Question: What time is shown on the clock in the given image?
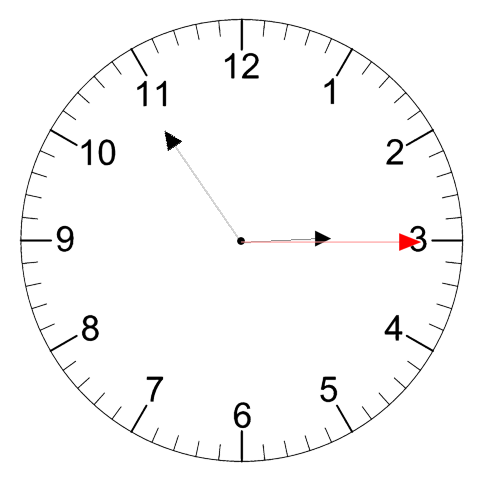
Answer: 02:54:15